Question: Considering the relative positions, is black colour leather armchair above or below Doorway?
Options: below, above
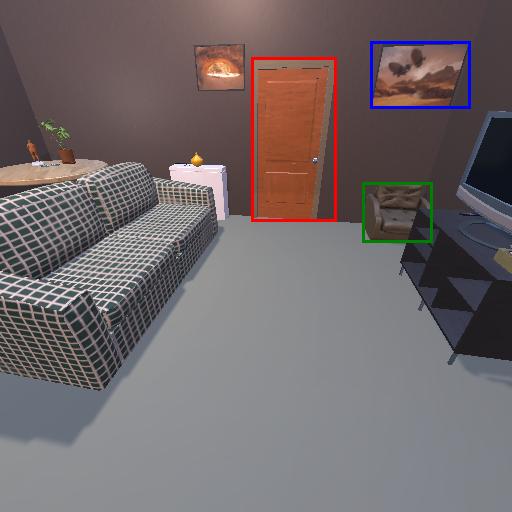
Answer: below